Question: I have data that I use to create two data frames:
'''
#Event csv
timestamp,event
2013-04-03 22:59:05.061Z,A
2013-04-03 22:59:05.061Z,B
2013-04-03 22:59:07.109Z,C
2013-04-03 22:59:07.115Z,D
2013-04-03 22:59:07.209Z,E
# Performance data
hostname;interval;timestamp;CPU;user;nice;system;iowait;steal;idle
box1;1;2013-04-03 22:59:02 UTC;-1;10.53;0.00;2.01;0.50;0.00;86.97
box1;1;2013-04-03 22:59:03 UTC;-1;0.25;0.00;0.00;0.00;0.00;99.75
box1;1;2013-04-03 22:59:04 UTC;-1;0.00;0.00;0.25;0.25;0.00;99.50
box1;1;2013-04-03 22:59:05 UTC;-1;10.72;0.00;1.00;0.25;0.00;88.03
box1;1;2013-04-03 22:59:06 UTC;-1;10.67;0.00;10.67;0.00;0.25;78.41
box1;1;2013-04-03 22:59:07 UTC;-1;5.01;0.00;9.02;3.51;0.00;82.46
box1;1;2013-04-03 22:59:08 UTC;-1;12.28;0.00;11.53;4.26;0.25;71.68
box1;1;2013-04-03 22:59:09 UTC;-1;15.88;0.00;11.66;10.92;0.50;61.04
'''
Now I am trying to plot these two dataframes using ggplot by overlaying data from events over performance data.
'''
# This works
perfomance <- read.csv("performance.csv", header=TRUE,sep=";")
perfomance$timestamp <- as.POSIXlt(perfomance$timestamp)
p <- ggplot(data=performance, aes(x=timestamp, y=idle)) + geom_line()
'''
Which produces

Now, getting to overlay the events data is problematic. Here's what I have tried
'''
> p + geom_point(data=events, aes(colour=factor(event)))
Error in eval(expr, envir, enclos) : object 'idle' not found
> p + geom_point(data=events, aes(colour=factor(event)), inherit.aes = FALSE)
Error: geom_point requires the following missing aesthetics: x, y
> p + geom_point(data=events, aes(x=timestamp, colour=factor(event)), inherit.aes = FALSE)
Error: geom_point requires the following missing aesthetics: y
'''
How can I get some markers on the graph that show the events as an overlay? I don't care about their Y coordinate. I need them to be visible.
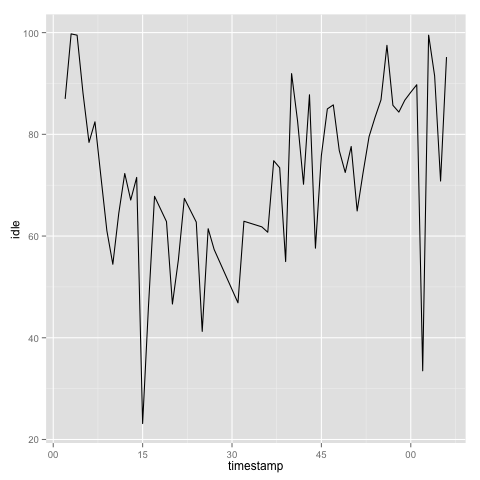
Answer: Try something like this using 'geom_vline':
'''
p + geom_vline(linetype=4, aes(colour=factor(event),xintercept = timestamp) )
'''